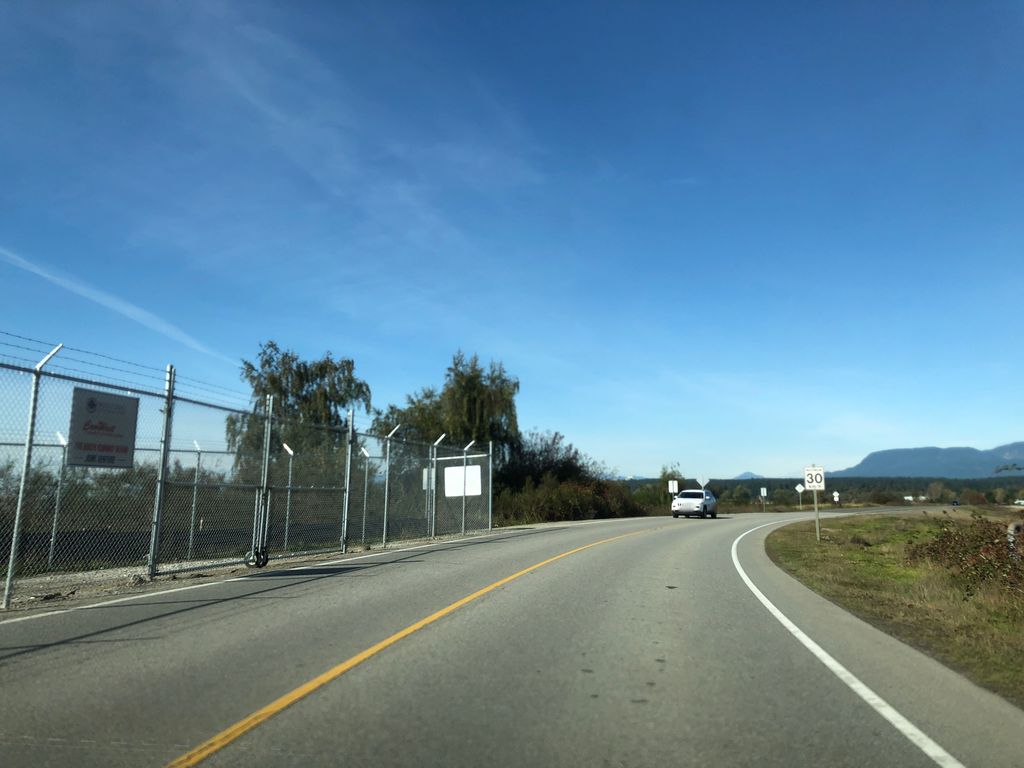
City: vancouver